Question: I am learning Java, I wrote this very simple class. Everything is fine until I toward the end. Right after the second 'showinputDialog', it continued to another Dialog box from another java file I finished. I am think either I have error in my code, or some setting from my eclipse is off.
'''
// Reads in the radius and length of a cylinder and computes volume
// using the formula: area = radius * radius * PI
// volume = area * length
import javax.swing.JOptionPane;
class ComputeVolumeOfCyclinder {
public static void main(String[] arugs) {
final double PI = 3.1415;
String radiusString = JOptionPane.showInputDialog(
"Enter the radius,
for example: 15.25");
String lengthString = JOptionPane.showInputDialog(
"Enter the length,
for example: 50.15");
double radius = Double.parseDouble(radiusString);
double length = Double.parseDouble(lengthString);
double area = radius * radius * PI;
double volume = area * length;
area = (int)area * 100 / 100.0;
volume = (int)volume * 100 / 100.0;
String output = "The area is " + area + "
The volume is " + volume;
JOptionPane.showMessageDialog(null, output);
}
}
'''
After I existed Eclipse and try to read it again, it shows this error message.
'''
Exception in thread "main" java.lang.NullPointerException
at sun.misc.FloatingDecimal.readJavaFormatString(FloatingDecimal.java:989)
at java.lang.Double.parseDouble(Double.java:510)
at ComputeLoanUsingInputDialog.main(ComputeLoanUsingInputDialog.java:14)
'''
Update: I don't know why, but now it seems I can't even run this program. Usually I press the green play button and it will run my program. But after restart, it always run the other program (not what I intended to do). I thought my current program should be one of the options?

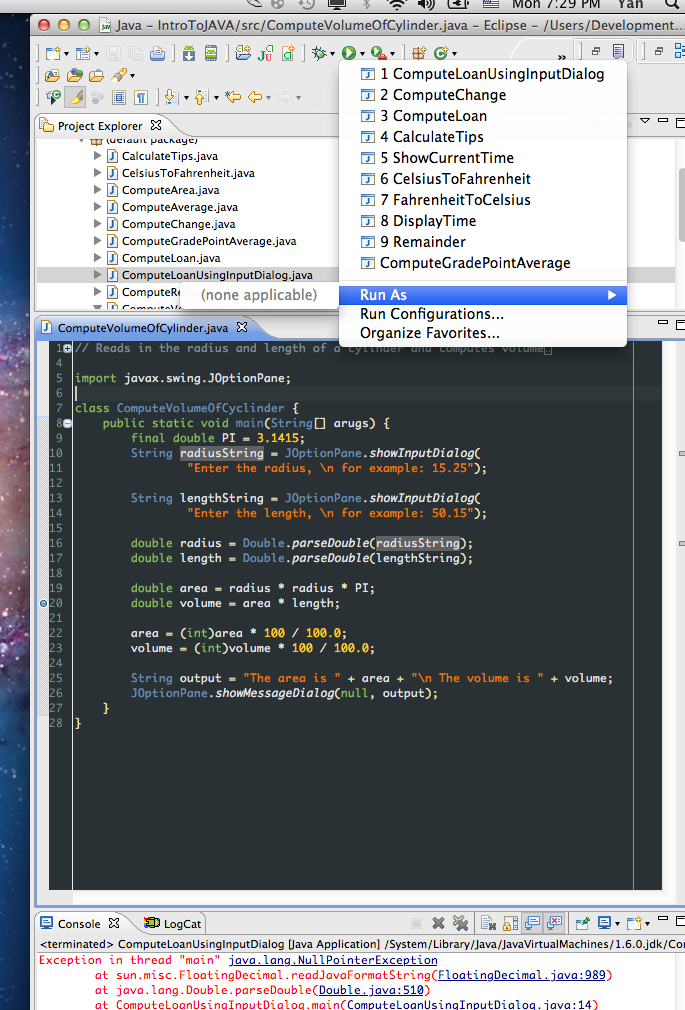
Answer: A Better answer, as you are running eclipse instead of 'Run As' you may want to click 'Debug As' as you see in your picture

Then with 'step into' (F5) and 'step over' (F6)

After testing, your code works well if you enter correct values but if you cancel 'showInputDialog' will return 'null' you have to check it, and also check that only numeric values are allowed.